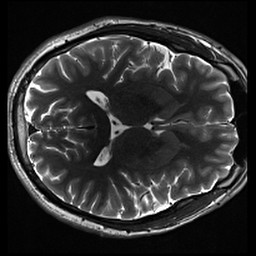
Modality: inplaneT2
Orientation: axial